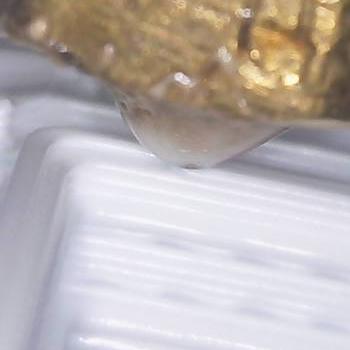
Flow rate: 105%